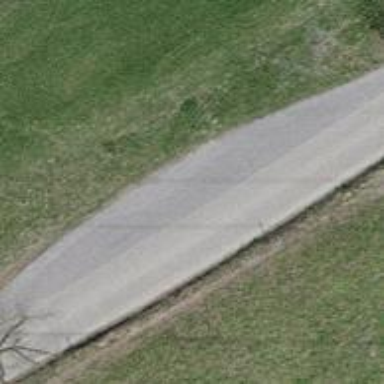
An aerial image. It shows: Passing place on the road.